Question: I have an imbalanced numeric data set that looks like this:
.
I need to bin the data into 8 bins, however if I set the bins to have equal size, I would get all my data only into two bins and the rest in the middle would be empty.
Is there a statistical or mathematical method that would discretize data with fine grained bins when there is a lot of data points, and then make it more coarse grained bins when there is few data points?
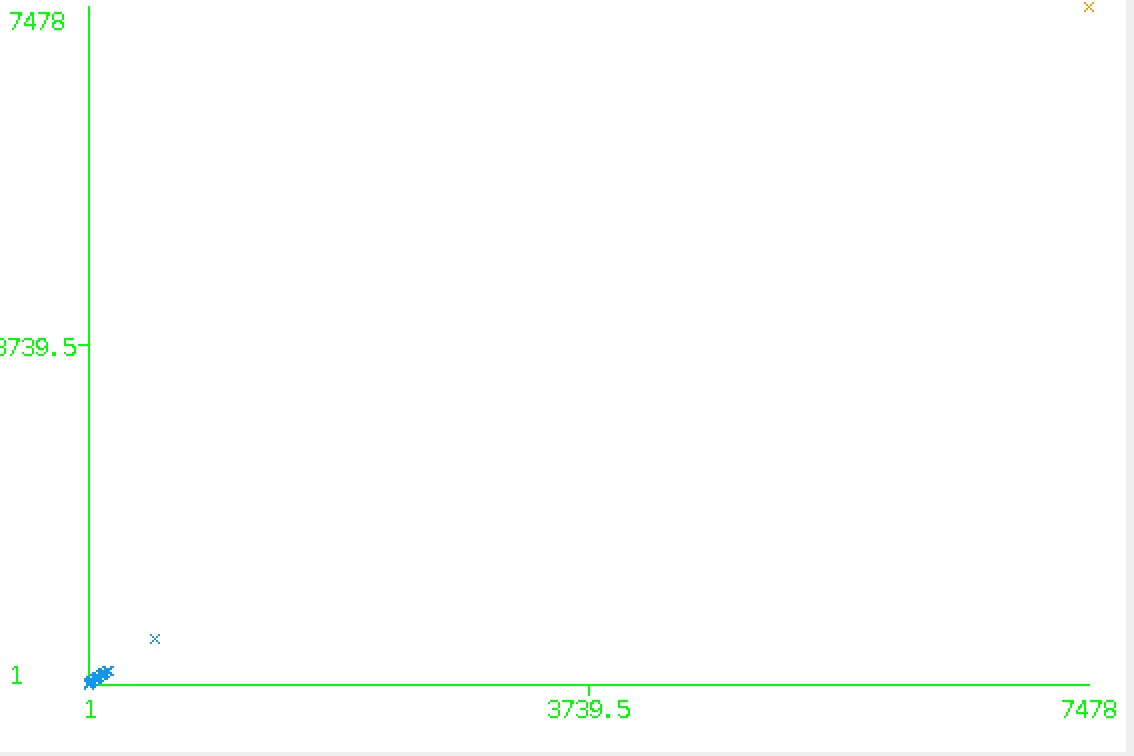
Answer: You sort the data and bin it according to . sometimes also called "depth". So if your data after sorting is
'''
[1, 2, 4, 8, 16, 32]
'''
and you wanted three bins. you would use
'''
[1, 2] [4, 8] [16, 32]
'''
but a good logic to define bin centers and borders is hard? You would probably use the means: 1.5, 6, 24 as centers and the half-way values of the largest and smallest values as cell borders: [1:3] [3:12] and [12:32].
because they are all expected to be equally big? But if you have more than one variable, combinations of bins may be below average or above expected. i.e. indicate some dependency among the variables.